Question: What I have is 'SELECT' and they has the same data. Hence, I would like to merge these data into temporary table.
How to:
1. Merge 4 tables into one table first
2. then SUM() columns
as my image below. I've tried but it didn't work.

'''
DECLARE @Plants TABLE
(
PlantName nvarchar(30),
MaterialTotalPrice DECIMAL,
SumLaborCost DECIMAL,
FinalCost DECIMAL
)
DECLARE @MaterialTotalPrice DECIMAL
DECLARE @SumLaborCost DECIMAL
DECLARE @FinalCost DECIMAL
SELECT
@MaterialTotalPrice = SUM(GetTotalPrice.[MaterialTotalPrice])
,@SumLaborCost = SUM(GetTotalPrice.[SumLaborCost])
,@FinalCost = SUM(GetTotalPrice.[FinalCost])
FROM
(
SELECT
TotalPriceMP4.[PlantName]
,SUM(TotalPriceMP4.[MaterialTotalPrice]) AS 'MaterialTotalPrice'
,SUM(TotalPriceMP4.[SumLaborCost]) AS 'SumLaborCost'
,SUM(TotalPriceMP4.[FinalCost]) AS 'FinalCost'
FROM Invoice1 AS TotalPriceMP4
GROUP BY TotalPriceMP4.[PlantName]
SELECT
TotalPriceMP4.[PlantName]
,SUM(TotalPriceMP4.[MaterialTotalPrice]) AS 'MaterialTotalPrice'
,SUM(TotalPriceMP4.[SumLaborCost]) AS 'SumLaborCost'
,SUM(TotalPriceMP4.[FinalCost]) AS 'FinalCost'
FROM Invoice2 AS TotalPriceMP4
GROUP BY TotalPriceMP4.[PlantName]
SELECT
TotalPriceMP4.[PlantName]
,SUM(TotalPriceMP4.[MaterialTotalPrice]) AS 'MaterialTotalPrice'
,SUM(TotalPriceMP4.[SumLaborCost]) AS 'SumLaborCost'
,SUM(TotalPriceMP4.[FinalCost]) AS 'FinalCost'
FROM Invoice3 AS TotalPriceMP4
GROUP BY TotalPriceMP4.[PlantName]
SELECT
TotalPriceMP4.[PlantName]
,SUM(TotalPriceMP4.[MaterialTotalPrice]) AS 'MaterialTotalPrice'
,SUM(TotalPriceMP4.[SumLaborCost]) AS 'SumLaborCost'
,SUM(TotalPriceMP4.[FinalCost]) AS 'FinalCost'
FROM Invoice4 AS TotalPriceMP4
GROUP BY TotalPriceMP4.[PlantName]
) AS GetTotalPrice
INSERT INTO @Plants(PlantName, MaterialTotalPrice, SumLaborCost, FinalCost) VALUES ('P4', ISNULL(@MaterialTotalPrice,0), ISNULL(@SumLaborCost,0), ISNULL(@FinalCost,0))
SELECT * FROM @Plants
'''
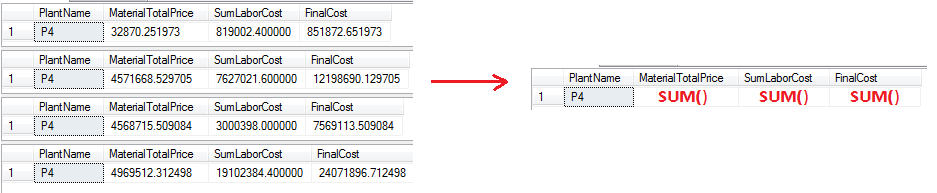
Answer: You just need to UNION the results together which merges those (identical) result sets into one.
'''
DECLARE @Plants TABLE
(
PlantName nvarchar(30),
MaterialTotalPrice DECIMAL,
SumLaborCost DECIMAL,
FinalCost DECIMAL
)
DECLARE @MaterialTotalPrice DECIMAL
DECLARE @SumLaborCost DECIMAL
DECLARE @FinalCost DECIMAL
SELECT
@MaterialTotalPrice = SUM(GetTotalPrice.[MaterialTotalPrice])
,@SumLaborCost = SUM(GetTotalPrice.[SumLaborCost])
,@FinalCost = SUM(GetTotalPrice.[FinalCost])
FROM
(
SELECT
TotalPriceMP4.[PlantName]
,SUM(TotalPriceMP4.[MaterialTotalPrice]) AS 'MaterialTotalPrice'
,SUM(TotalPriceMP4.[SumLaborCost]) AS 'SumLaborCost'
,SUM(TotalPriceMP4.[FinalCost]) AS 'FinalCost'
FROM Invoice1 AS TotalPriceMP4
GROUP BY TotalPriceMP4.[PlantName]
UNION
SELECT
TotalPriceMP4.[PlantName]
,SUM(TotalPriceMP4.[MaterialTotalPrice]) AS 'MaterialTotalPrice'
,SUM(TotalPriceMP4.[SumLaborCost]) AS 'SumLaborCost'
,SUM(TotalPriceMP4.[FinalCost]) AS 'FinalCost'
FROM Invoice2 AS TotalPriceMP4
GROUP BY TotalPriceMP4.[PlantName]
UNION
SELECT
TotalPriceMP4.[PlantName]
,SUM(TotalPriceMP4.[MaterialTotalPrice]) AS 'MaterialTotalPrice'
,SUM(TotalPriceMP4.[SumLaborCost]) AS 'SumLaborCost'
,SUM(TotalPriceMP4.[FinalCost]) AS 'FinalCost'
FROM Invoice3 AS TotalPriceMP4
GROUP BY TotalPriceMP4.[PlantName]
UNION
SELECT
TotalPriceMP4.[PlantName]
,SUM(TotalPriceMP4.[MaterialTotalPrice]) AS 'MaterialTotalPrice'
,SUM(TotalPriceMP4.[SumLaborCost]) AS 'SumLaborCost'
,SUM(TotalPriceMP4.[FinalCost]) AS 'FinalCost'
FROM Invoice4 AS TotalPriceMP4
GROUP BY TotalPriceMP4.[PlantName]
) AS GetTotalPrice
INSERT INTO @Plants(PlantName, MaterialTotalPrice, SumLaborCost, FinalCost) VALUES ('P4', ISNULL(@MaterialTotalPrice,0), ISNULL(@SumLaborCost,0), ISNULL(@FinalCost,0))
SELECT * FROM @Plants
'''